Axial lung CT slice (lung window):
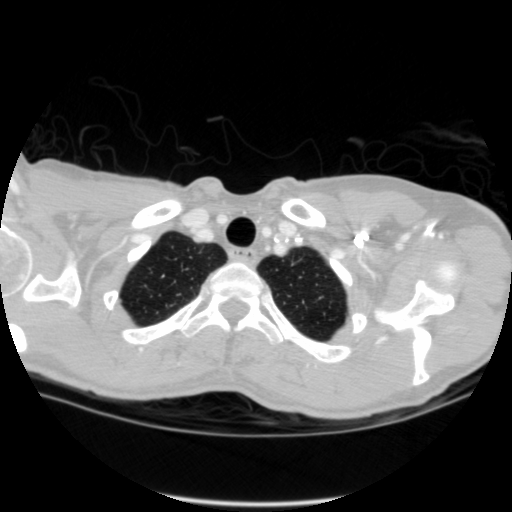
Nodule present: no